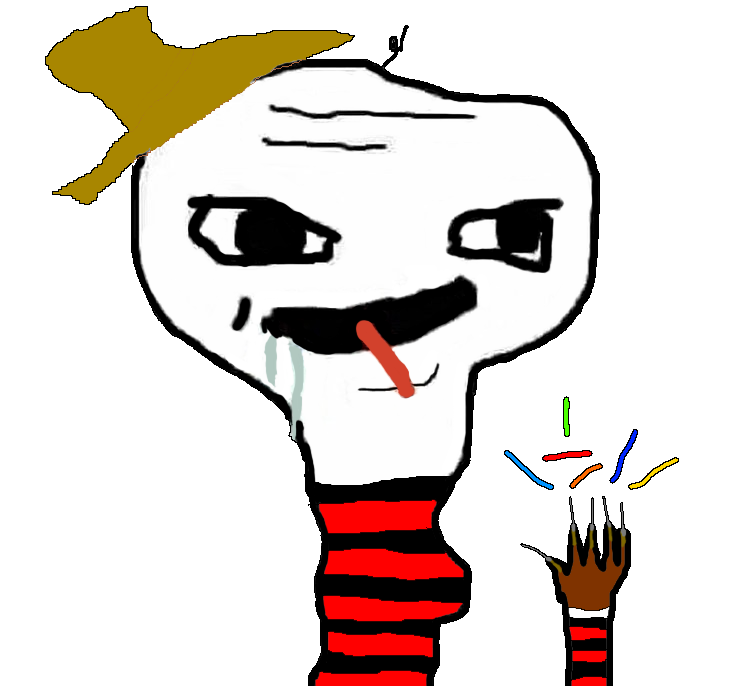
Label: 5_Brainlet